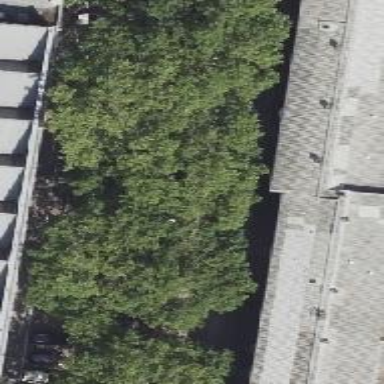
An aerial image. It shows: Deciduous tree with broadleaved leaves.